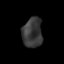
Tissue: prostate
Cell type: Fibroblasts
Senescence score: 0.7424
Nuclear area (px): 577
Mean DAPI intensity: 56.662